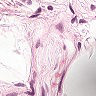
Metastatic tissue present: no